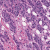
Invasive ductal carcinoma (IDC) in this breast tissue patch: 1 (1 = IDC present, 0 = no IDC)